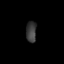
Tissue: lung
Cell type: Endothelial cells
Senescence score: 0.5722
Nuclear area (px): 211
Mean DAPI intensity: 58.9